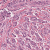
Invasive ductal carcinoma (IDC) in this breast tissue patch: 1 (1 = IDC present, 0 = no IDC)